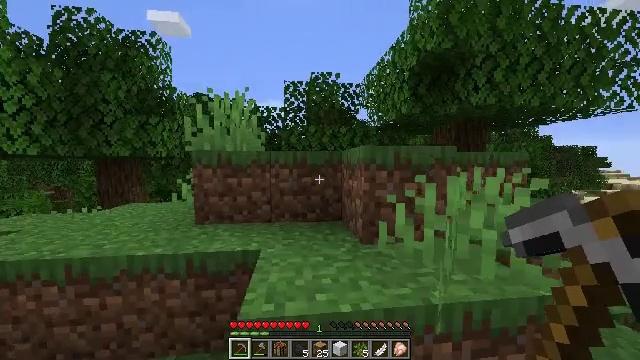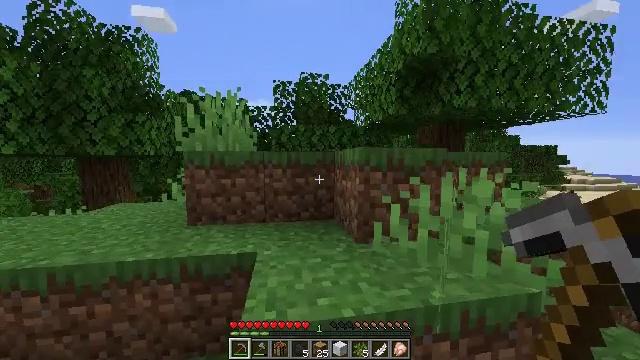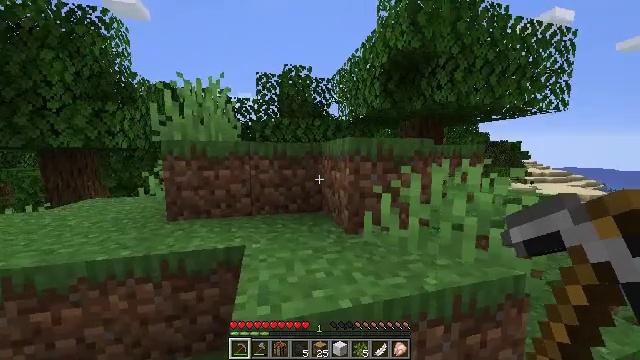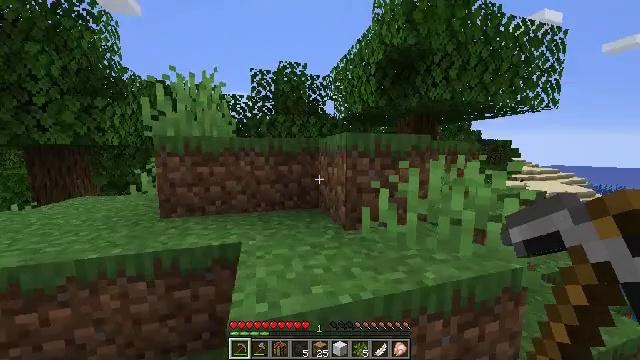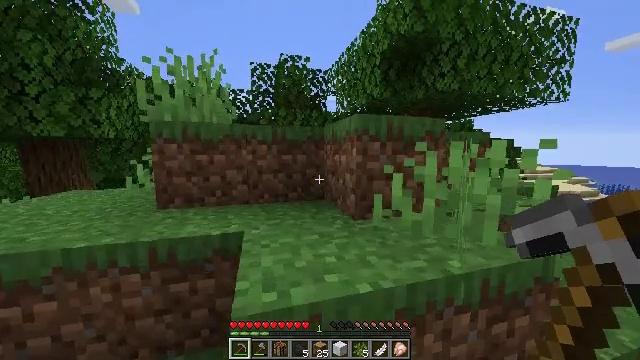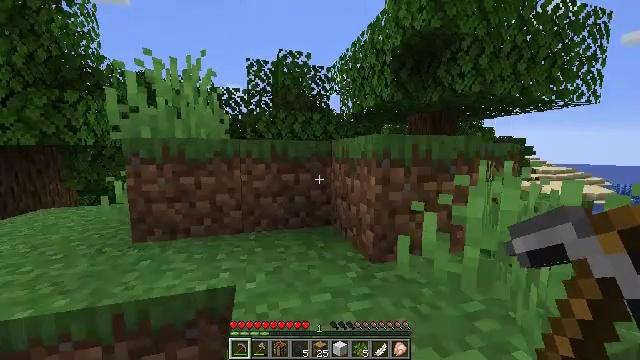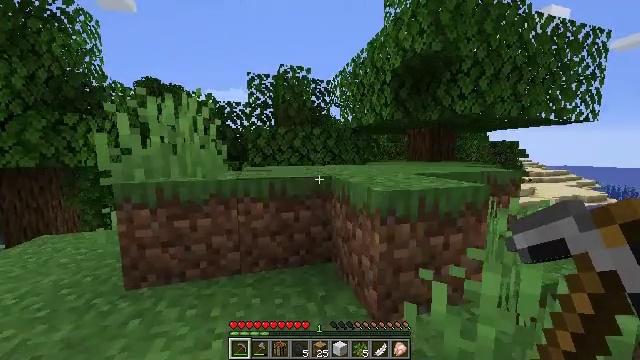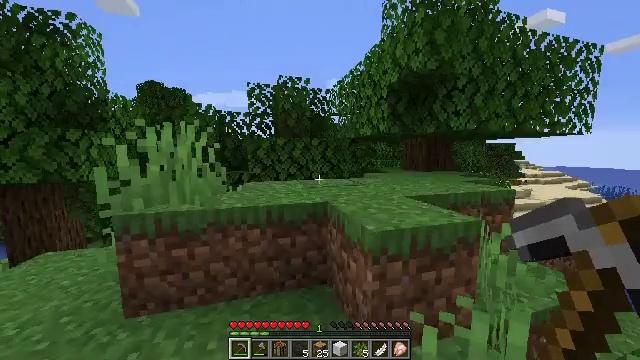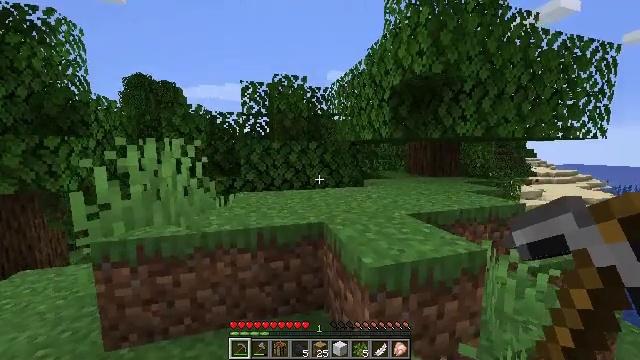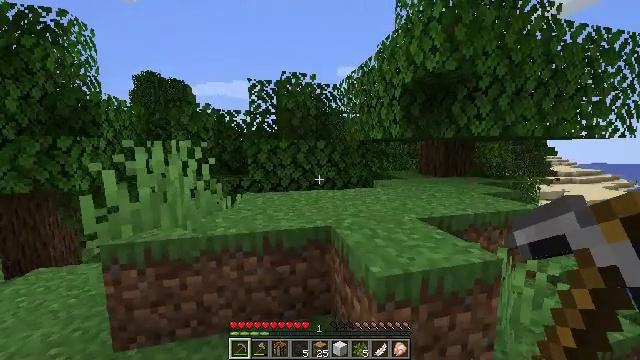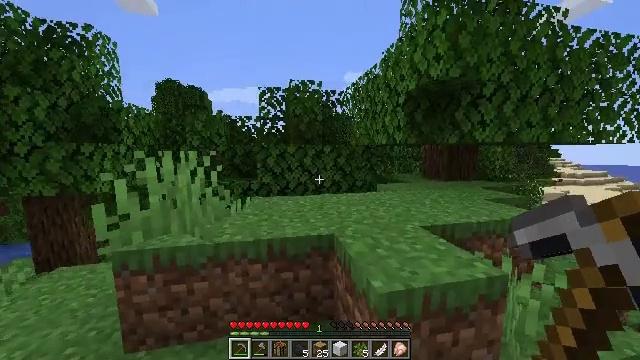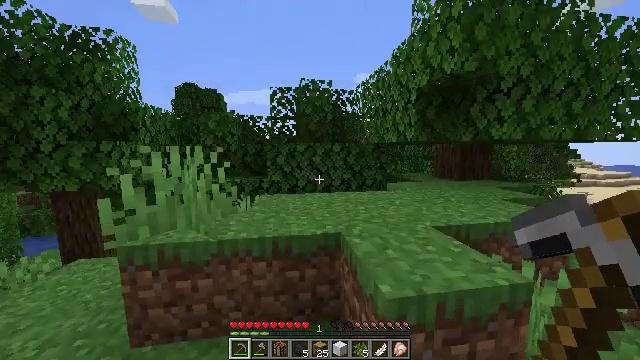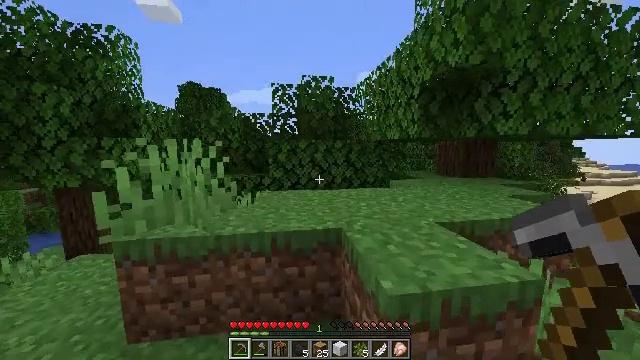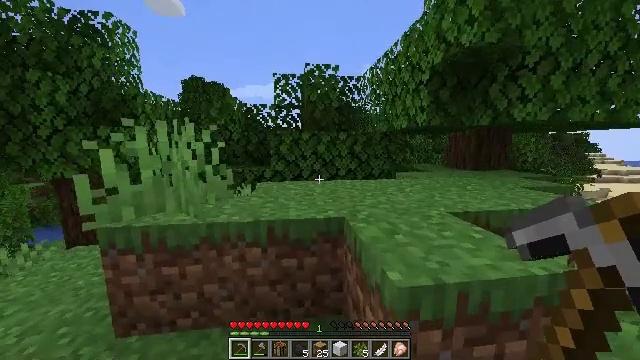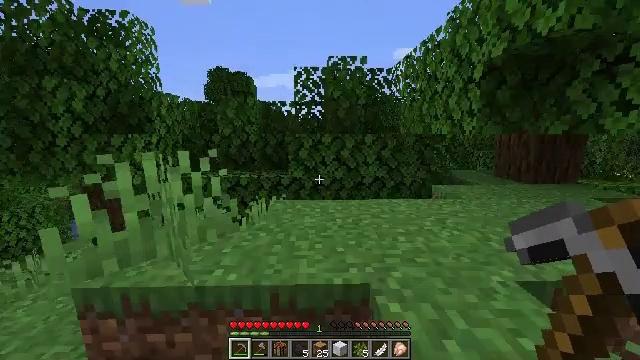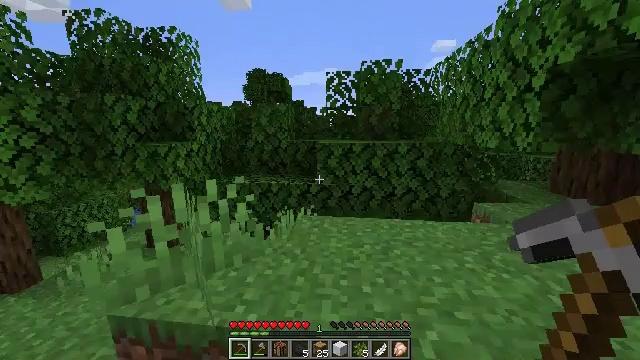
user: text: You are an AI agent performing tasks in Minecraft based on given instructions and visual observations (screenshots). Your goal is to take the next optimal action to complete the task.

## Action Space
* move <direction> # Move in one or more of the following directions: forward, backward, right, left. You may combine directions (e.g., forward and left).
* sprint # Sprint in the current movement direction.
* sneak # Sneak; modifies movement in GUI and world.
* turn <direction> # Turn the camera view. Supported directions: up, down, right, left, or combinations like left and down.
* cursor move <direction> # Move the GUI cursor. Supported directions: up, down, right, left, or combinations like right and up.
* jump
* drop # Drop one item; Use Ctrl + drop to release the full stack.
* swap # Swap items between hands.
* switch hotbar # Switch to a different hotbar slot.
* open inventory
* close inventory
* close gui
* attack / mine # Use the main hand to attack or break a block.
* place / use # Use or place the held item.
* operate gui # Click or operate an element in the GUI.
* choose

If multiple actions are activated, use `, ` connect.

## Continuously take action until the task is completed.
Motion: motion action
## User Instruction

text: Kill the salmon.
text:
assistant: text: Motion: move forward, sprint, turn right
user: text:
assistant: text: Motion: move forward, sprint, turn right and down
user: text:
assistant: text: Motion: move forward, sprint, turn right, jump
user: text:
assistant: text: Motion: move forward, sprint, jump
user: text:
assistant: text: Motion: move forward, sprint, jump
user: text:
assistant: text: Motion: move forward, sprint, jump
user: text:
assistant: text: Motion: move forward, sprint, jump
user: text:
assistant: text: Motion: move forward, sprint, jump
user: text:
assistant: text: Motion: move forward, sprint, turn left
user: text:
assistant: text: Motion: move forward, sprint, turn left
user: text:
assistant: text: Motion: move forward, sprint, turn left
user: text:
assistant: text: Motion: move forward, sprint
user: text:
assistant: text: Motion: move forward, sprint, turn left, jump
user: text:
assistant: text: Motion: move forward, sprint, turn left and down, jump
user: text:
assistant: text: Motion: move forward, sprint, turn left and down, jump
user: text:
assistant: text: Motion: move forward, sprint, turn left, jump
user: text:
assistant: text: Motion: move forward, sprint, turn left, jump
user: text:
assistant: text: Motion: move forward, sprint, jump
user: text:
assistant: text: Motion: move forward, sprint
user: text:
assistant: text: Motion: move forward, sprint
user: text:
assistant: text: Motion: move forward, sprint
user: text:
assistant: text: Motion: move forward, sprint, turn left
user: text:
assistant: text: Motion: move forward, sprint, turn left
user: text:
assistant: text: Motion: move forward, sprint, turn left
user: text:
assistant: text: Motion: move forward, sprint, turn left
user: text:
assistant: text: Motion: move forward, sprint, jump
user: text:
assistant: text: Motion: move forward, sprint, jump
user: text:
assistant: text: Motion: move forward, sprint, turn right, jump
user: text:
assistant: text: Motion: move forward, sprint, turn right and down, jump
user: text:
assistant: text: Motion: move forward and move right, sprint, turn right and down, jump